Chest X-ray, AP view. Patient: 25 years old, sex F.
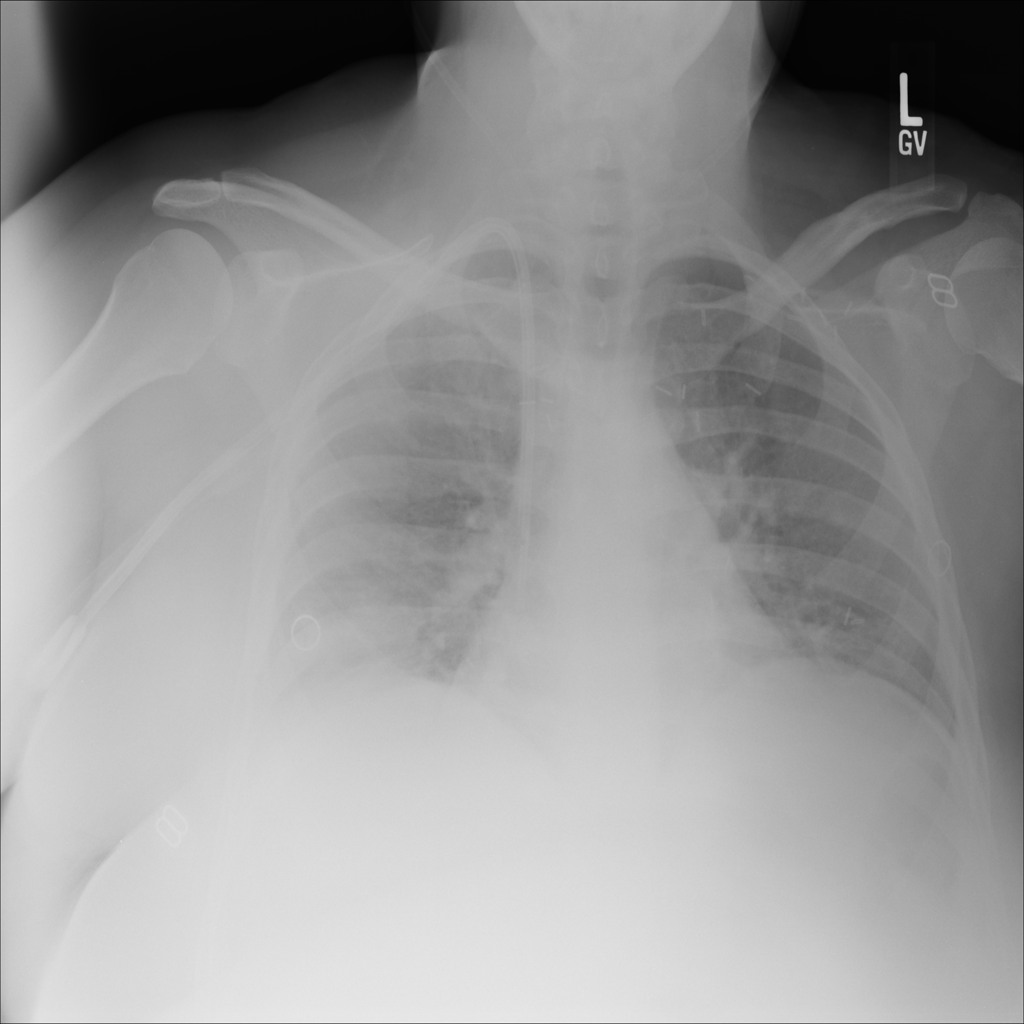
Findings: Atelectasis